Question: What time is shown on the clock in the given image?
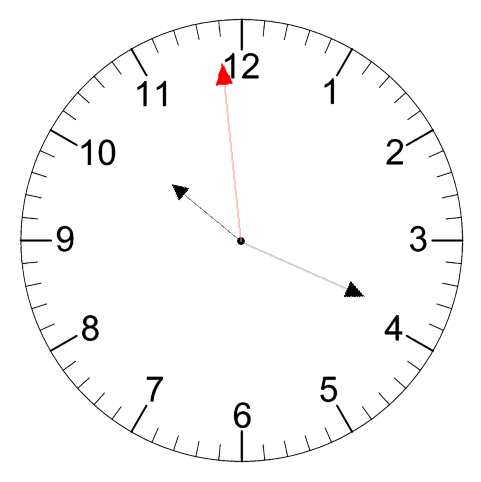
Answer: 10:18:59